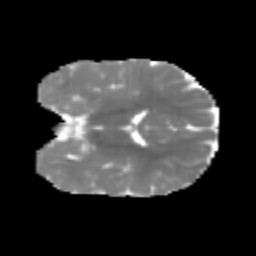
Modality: MD
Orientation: coronal
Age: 7
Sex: male
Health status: healthy